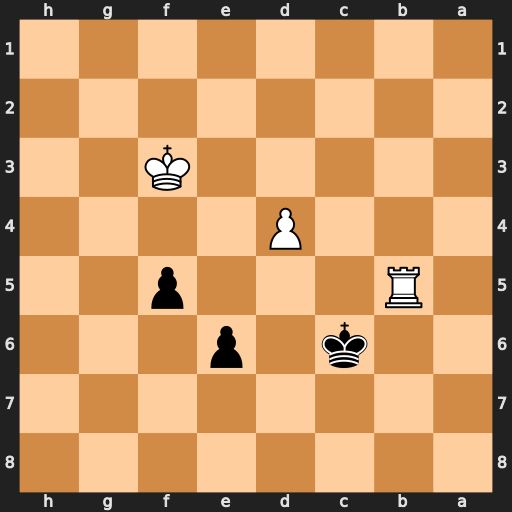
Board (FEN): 8/8/2k1p3/1R3p2/3P4/5K2/8/8
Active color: b
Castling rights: -
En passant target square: -
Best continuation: Kxb5 Kf4 Kc4 Ke5 f4